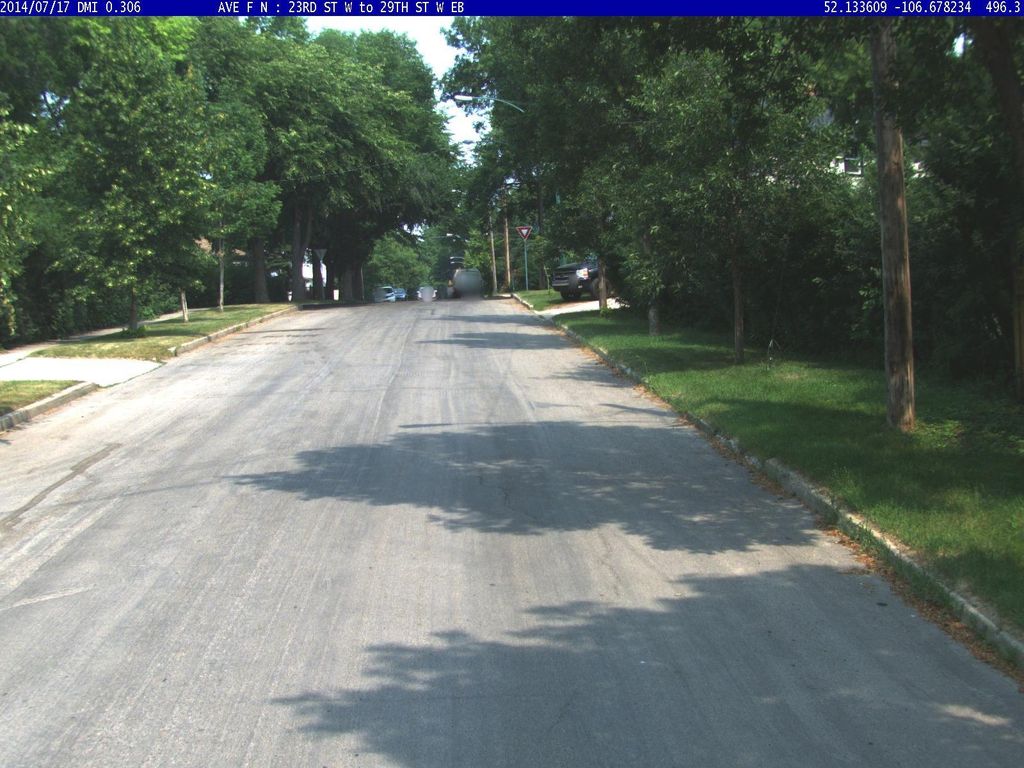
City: saskatoon